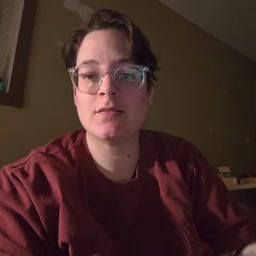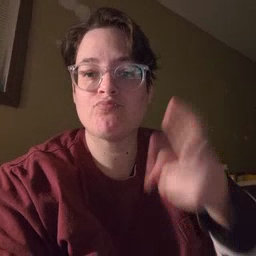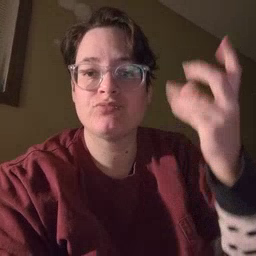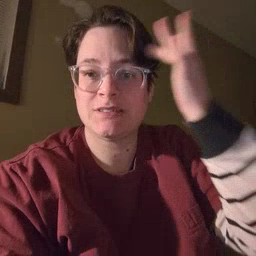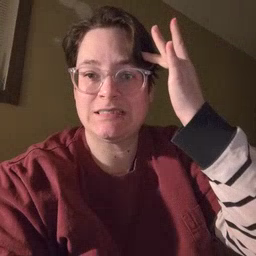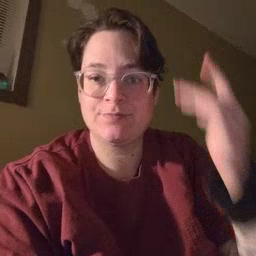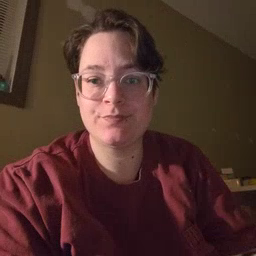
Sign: sick